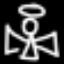
Label: angel